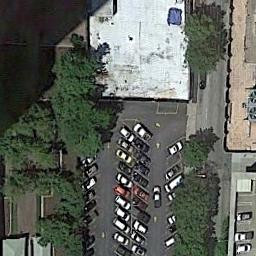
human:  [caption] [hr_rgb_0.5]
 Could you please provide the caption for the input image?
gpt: The parking lot is full of cars between buildings and trees .

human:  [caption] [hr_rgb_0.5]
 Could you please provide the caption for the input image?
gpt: Six rows of cars were parked in the parking lot .

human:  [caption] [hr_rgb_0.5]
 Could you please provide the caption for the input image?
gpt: There are many trees around the parking lot .

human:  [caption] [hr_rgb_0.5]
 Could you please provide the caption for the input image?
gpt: The parking lot with some cars arranged neatly in lines is between some trees and a white building .

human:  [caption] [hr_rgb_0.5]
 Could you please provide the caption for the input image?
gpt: There are some green trees around the parking lot .